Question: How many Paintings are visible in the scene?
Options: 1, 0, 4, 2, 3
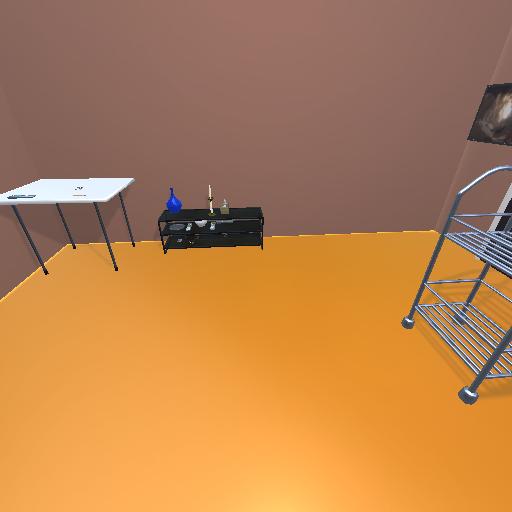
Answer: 1